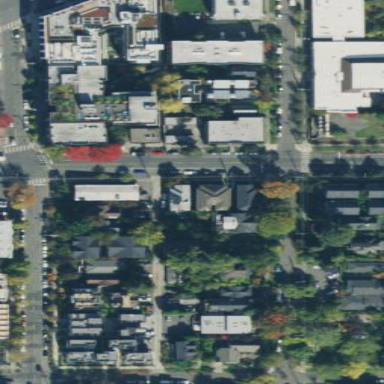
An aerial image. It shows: Sidewalk.